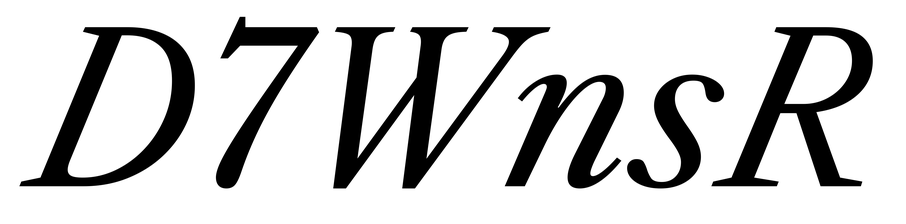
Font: LibreCaslonText-Italic_Italic